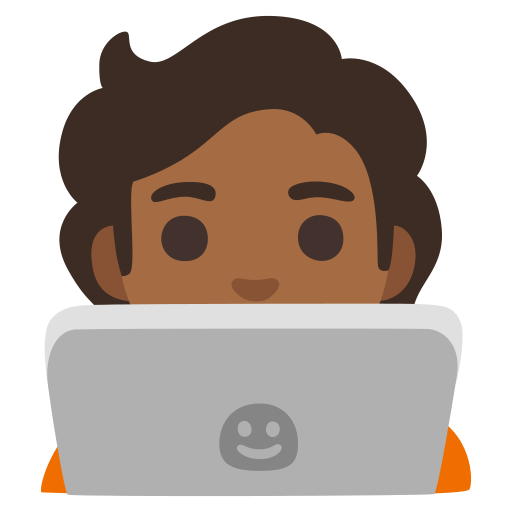
Emoji: 🧑🏾‍💻